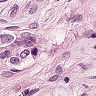
Metastatic tissue present: yes